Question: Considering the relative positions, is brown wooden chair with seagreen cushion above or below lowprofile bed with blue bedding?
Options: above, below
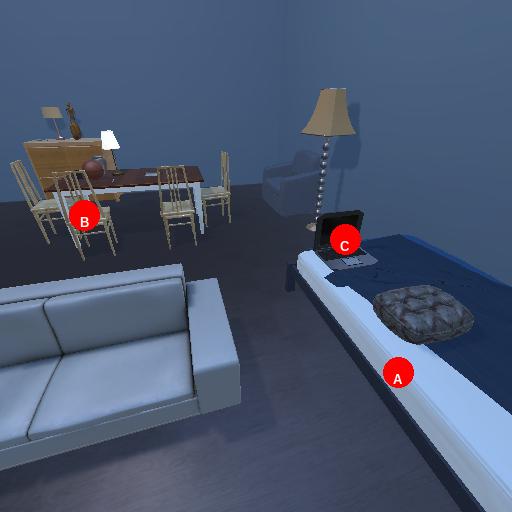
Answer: above